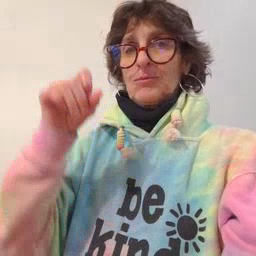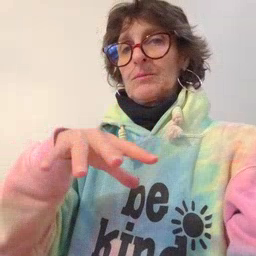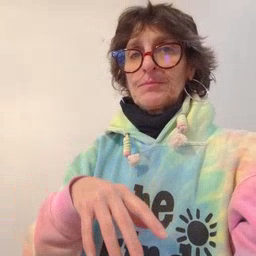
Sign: drop